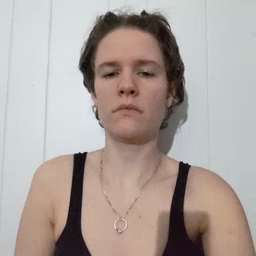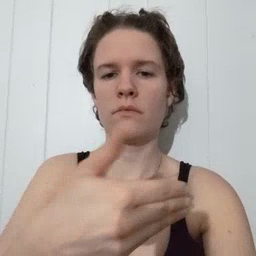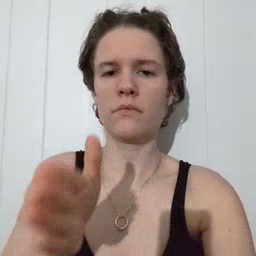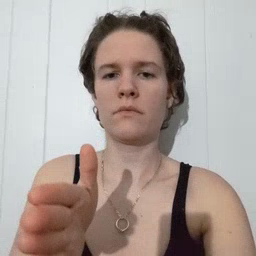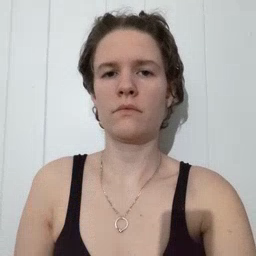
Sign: room